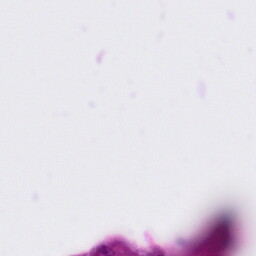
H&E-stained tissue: Tonsil